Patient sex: M
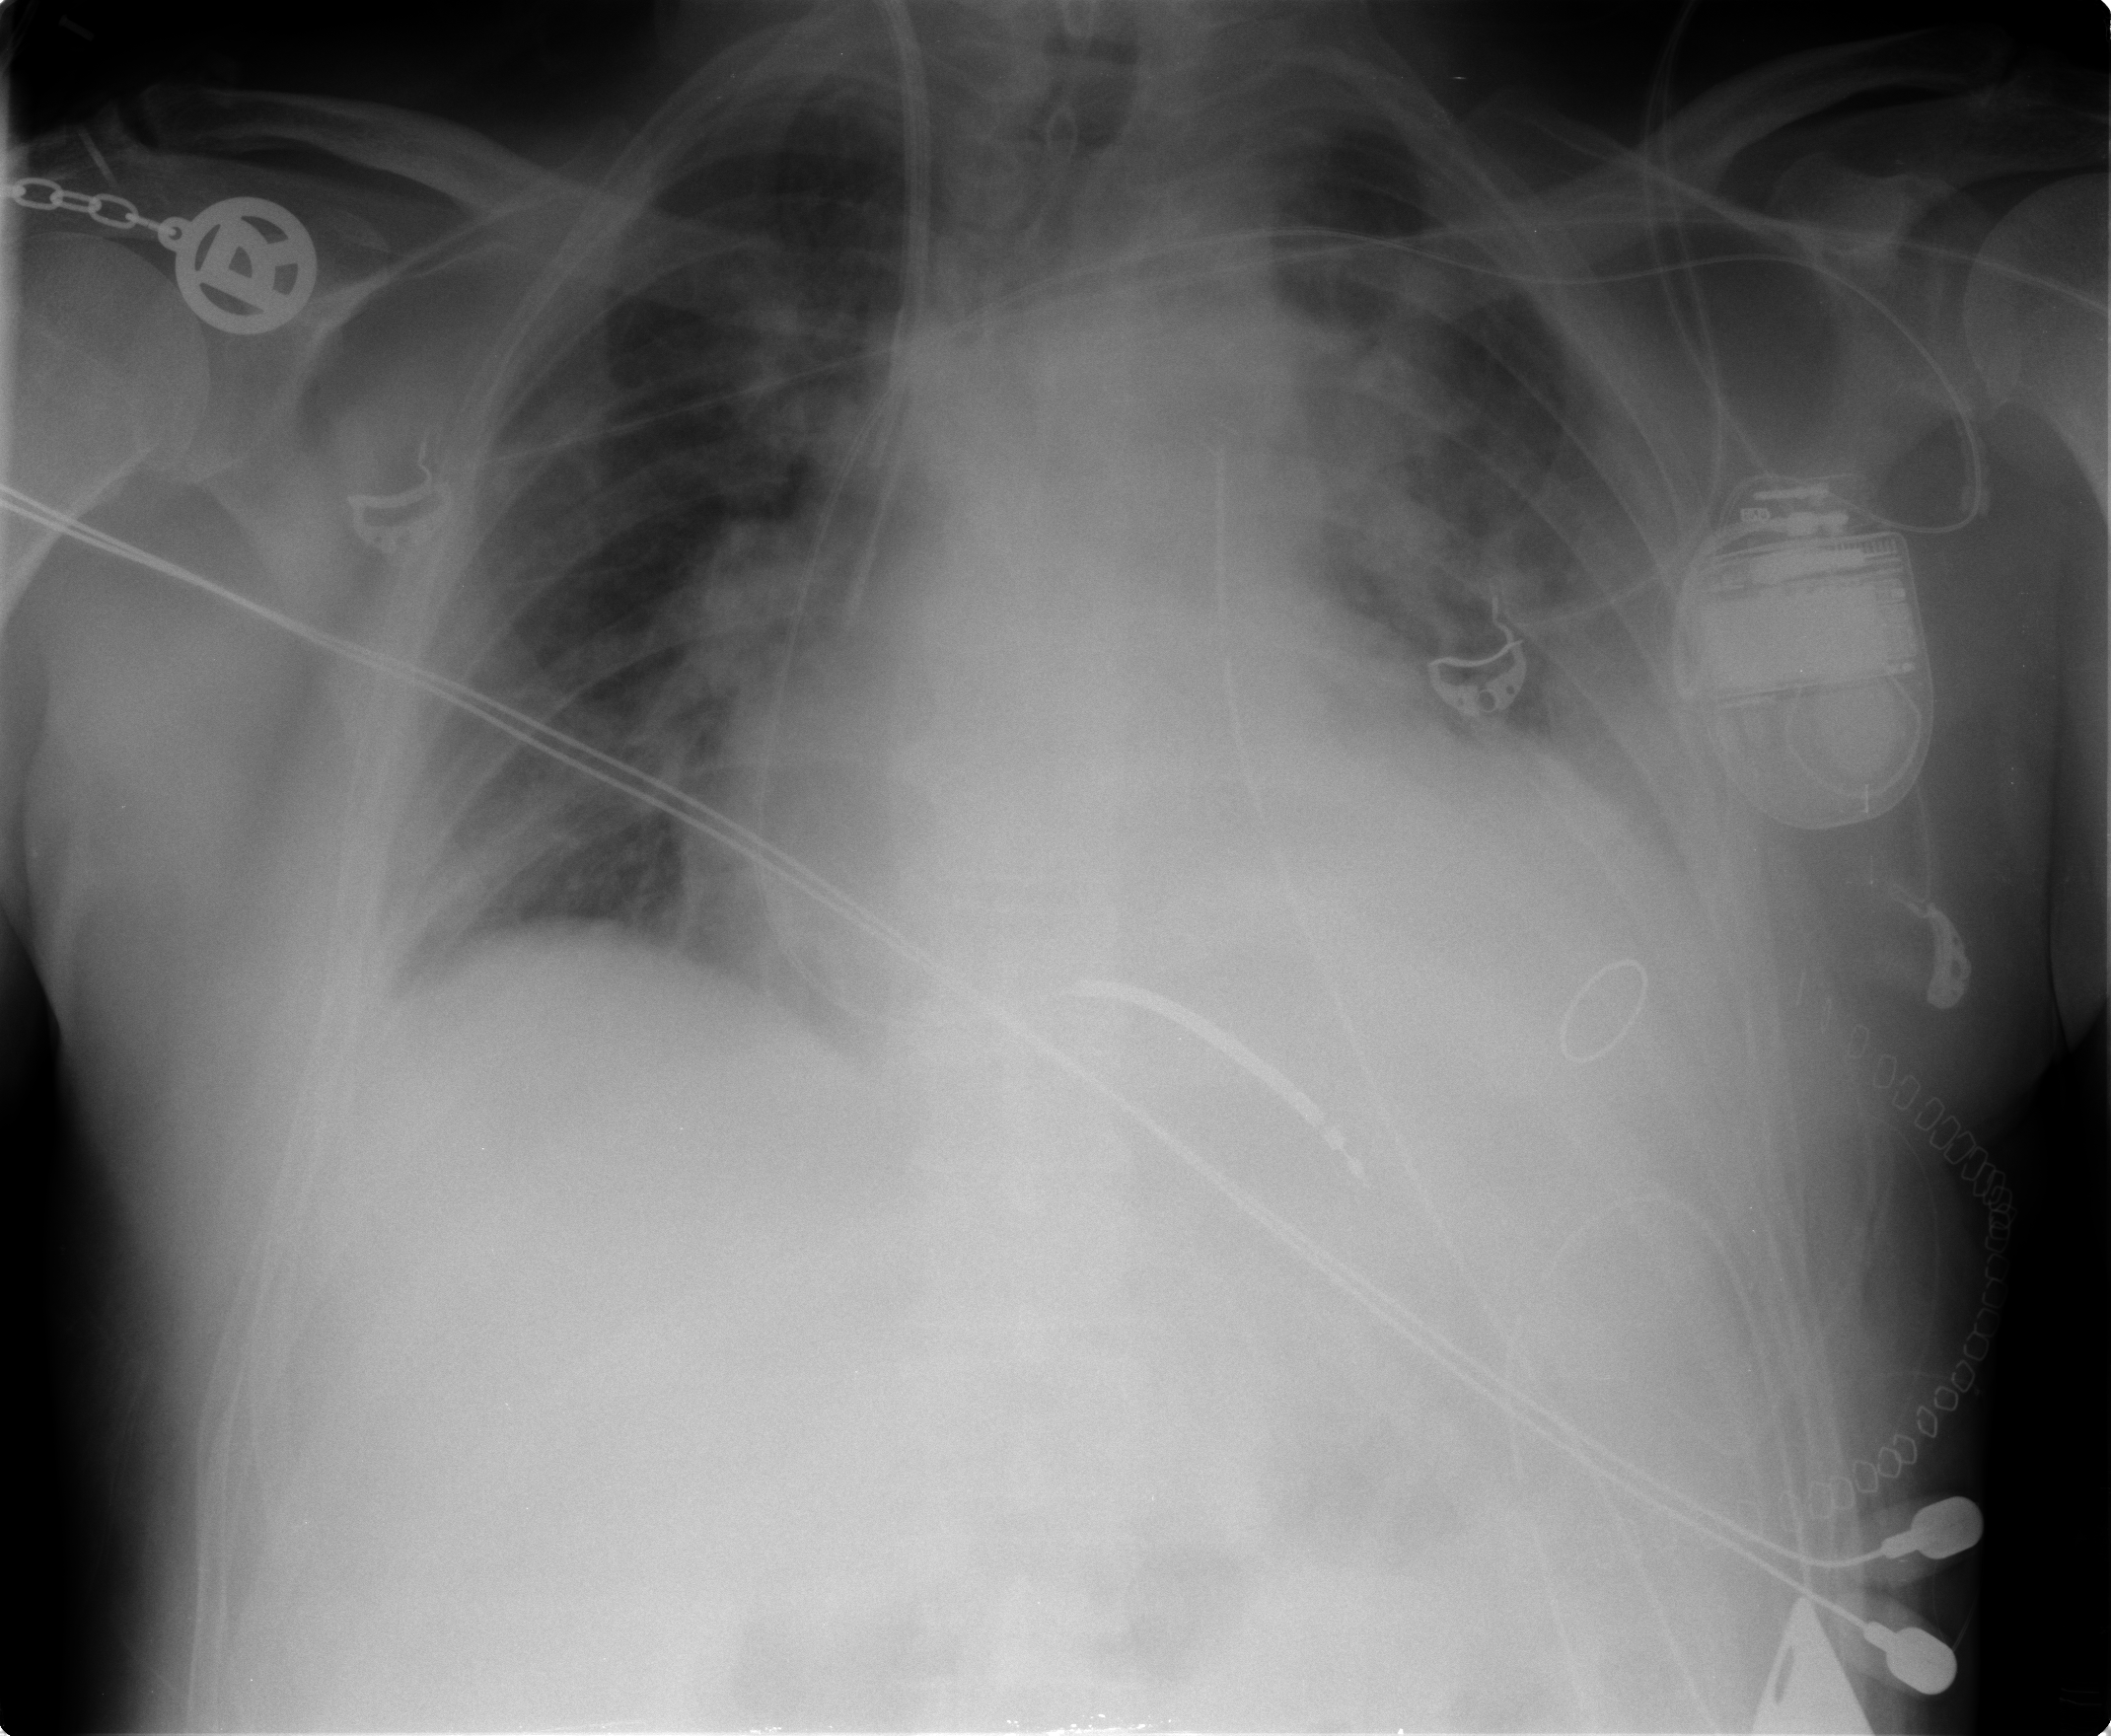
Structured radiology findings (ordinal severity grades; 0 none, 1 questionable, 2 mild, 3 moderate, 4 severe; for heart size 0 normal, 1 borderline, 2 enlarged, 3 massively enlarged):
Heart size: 2
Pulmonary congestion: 1
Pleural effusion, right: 0
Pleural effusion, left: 1
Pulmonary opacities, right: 0
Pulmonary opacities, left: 0
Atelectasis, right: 2
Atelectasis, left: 2